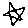
Label: star